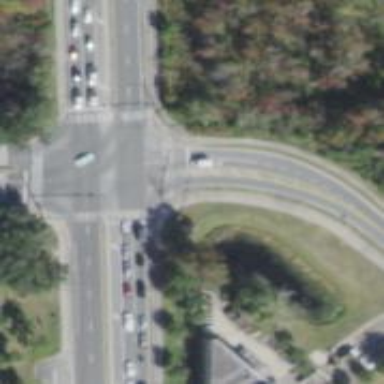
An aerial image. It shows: Crossing on cycleway.